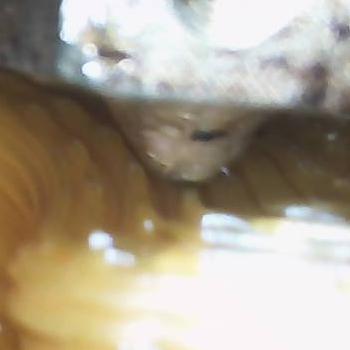
Flow rate: 48%